Question:
As you can see in the picuture there are little grey boxes in my map view. Has anybody a hint what is causing them?
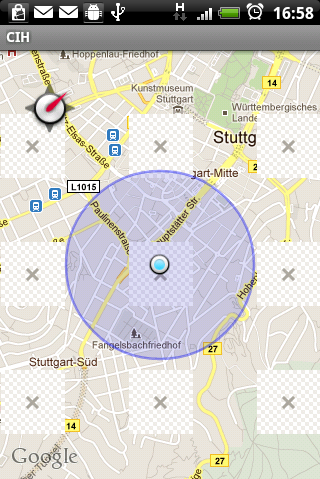
Answer: If you have used 'mapView.setStreetView(true);' remove this line and check again. And also reduce zoom if you have zoomed too much.